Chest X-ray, PA view. Patient: 52 years old, sex F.
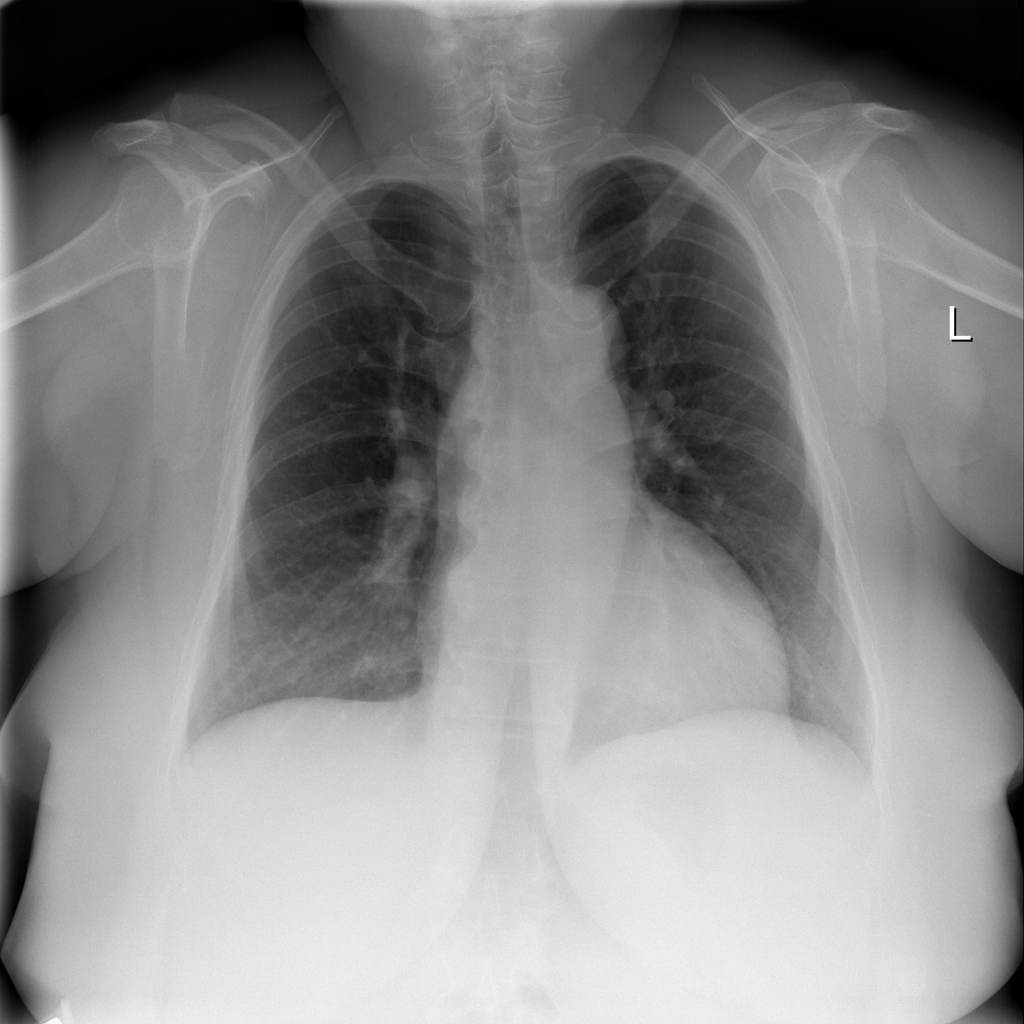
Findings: No Finding